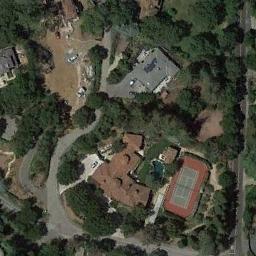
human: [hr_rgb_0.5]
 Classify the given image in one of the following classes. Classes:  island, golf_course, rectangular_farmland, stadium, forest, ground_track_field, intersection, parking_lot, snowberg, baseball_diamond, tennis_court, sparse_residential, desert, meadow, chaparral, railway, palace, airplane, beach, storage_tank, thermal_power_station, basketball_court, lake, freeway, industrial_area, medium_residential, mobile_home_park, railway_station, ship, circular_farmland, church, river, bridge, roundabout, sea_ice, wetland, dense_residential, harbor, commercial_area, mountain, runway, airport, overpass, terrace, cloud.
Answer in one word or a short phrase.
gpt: tennis_court